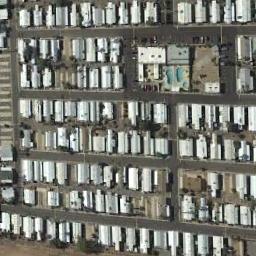
Label: residential